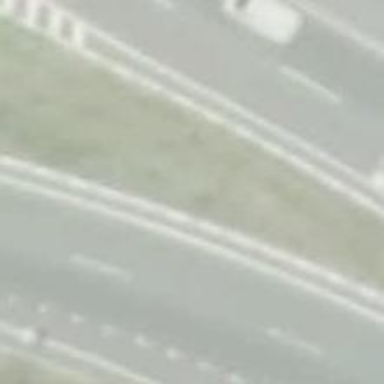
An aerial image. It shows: Asphalt road designated as trunk highway that features roundabout.